Field crop: maize
Growth stage: 2
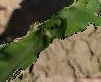
Species: maize